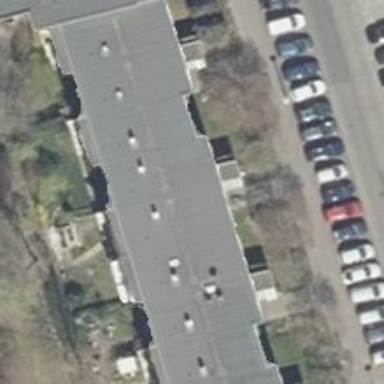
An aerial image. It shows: Apartment building with flat roof.